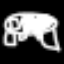
Label: bed